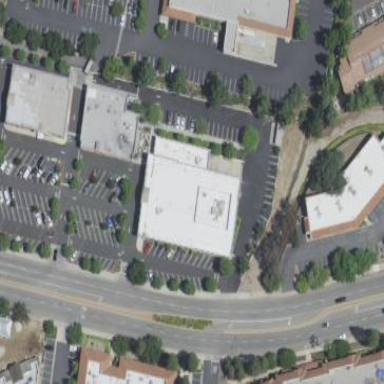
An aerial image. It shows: Retail building.